Question: please help me to get

DCOM Configuration permission.
To get launch/access permission, I have used 'DCOMperm.exe' but I am unable to get configuration permission.
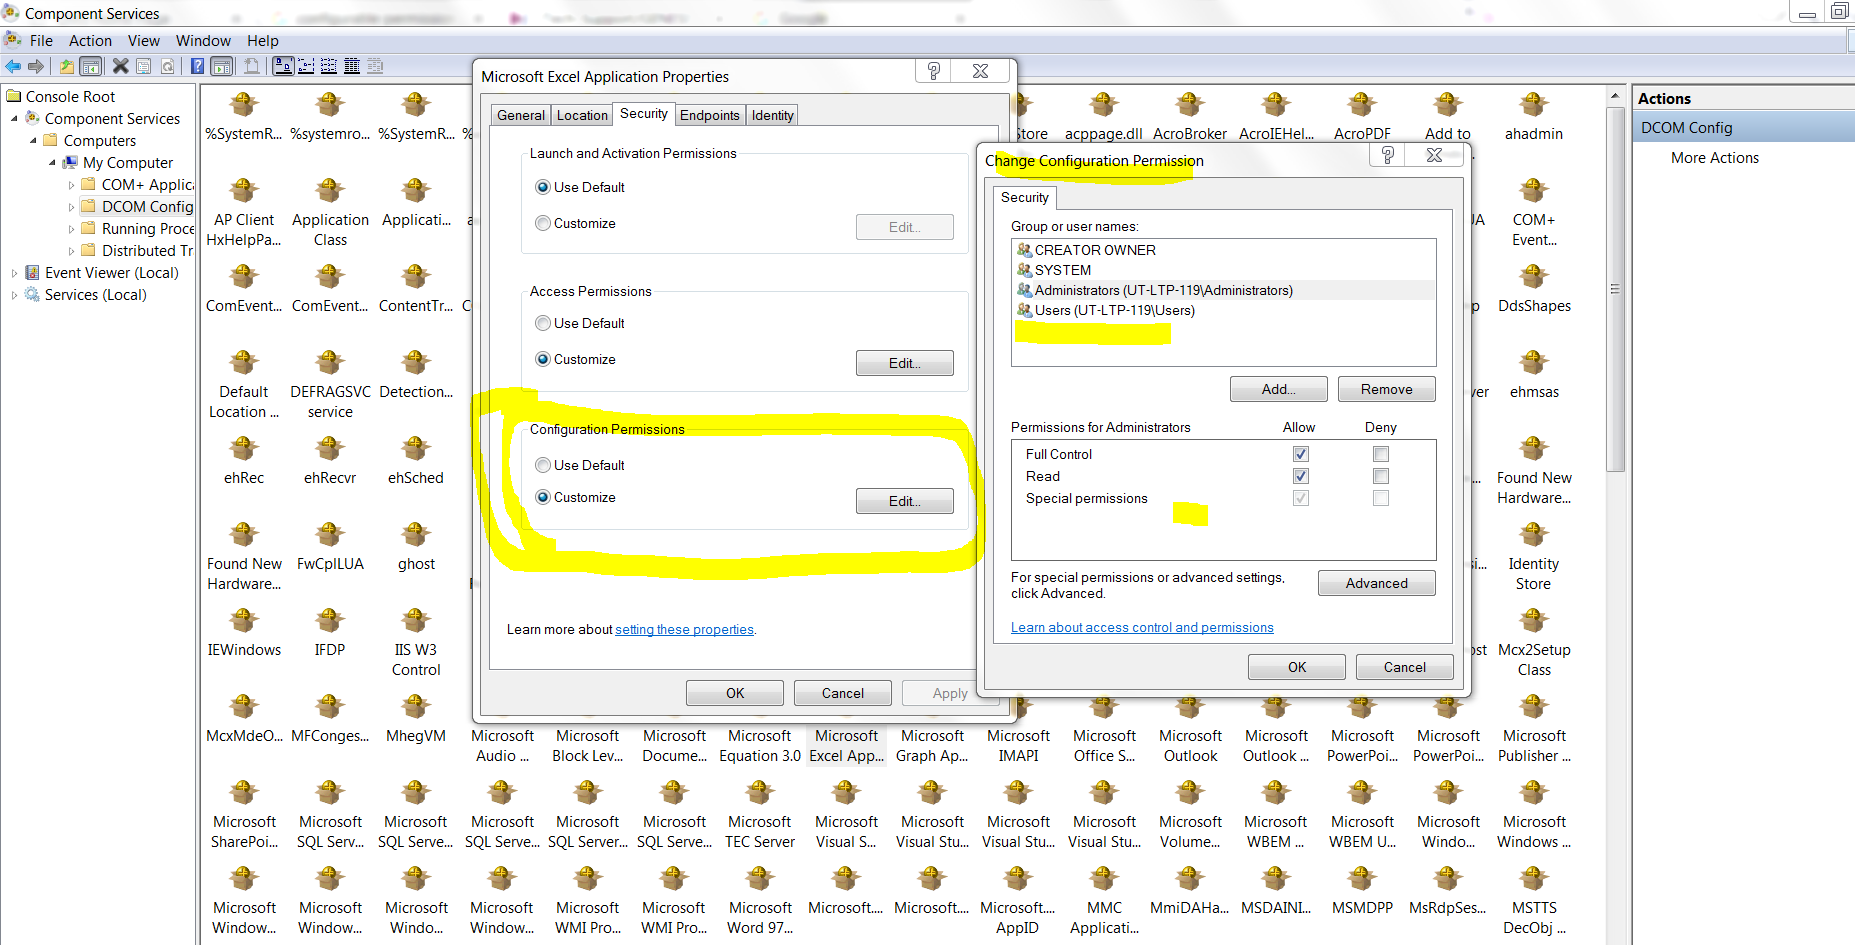
Answer: Added code below to fetch this data:
'''
using (DataTable comTable = new DataTable())
{
comTable.Columns.Add(new DataColumn("AppId"));
comTable.Columns.Add(new DataColumn("Name"));
comTable.Columns.Add(new DataColumn("Local Service"));
comTable.Columns.Add(new DataColumn("Authentication Level"));
comTable.Columns.Add(new DataColumn("RunAsUser"));
comTable.Columns.Add(new DataColumn("Identity"));
comTable.Columns.Add(new DataColumn("Access Permissions"));
comTable.Columns.Add(new DataColumn("Launch and Activation Permissions"));
comTable.DefaultView.Sort = "Name ASC";
string query = ControlConstant.GETDCOMCONFIG;
using (var moDisposer = new ManagementObjectDisposer())
{
var managementObj = moDisposer.Search(query, msScope);
foreach (ManagementBaseObject dConfig in managementObj)
{
if (!string.IsNullOrEmpty(Convert.ToString(dConfig["Caption"])))
{
string szAppId;
DataRow row = comTable.NewRow();
szAppId = Convert.ToString(dConfig["AppID"]);
row["AppId"] = Convert.ToString(dConfig["AppID"]);
row["Name"] = Convert.ToString(dConfig["Caption"]);
row["Local Service"] = Convert.ToString(dConfig["LocalService"]);
row["Authentication Level"] = Convert.ToString(dConfig["AuthenticationLevel"]);
row["RunAsUser"] = Convert.ToString(dConfig["RunAsUser"]);
row["Identity"] = Convert.ToString(dConfig["RunAsUser"]);
row["Access Permissions"] = Utility.LaunchProcess(Utility.GetRootFolder() + "\DComPerm.exe", "-aa " + szAppId + " list").ReadToEnd();
row["Launch and Activation Permissions"] = Utility.LaunchProcess(Utility.GetRootFolder() + "\DComPerm.exe", "-al " + szAppId + " list").ReadToEnd();
comTable.Rows.Add(row);
}
}
}
'''